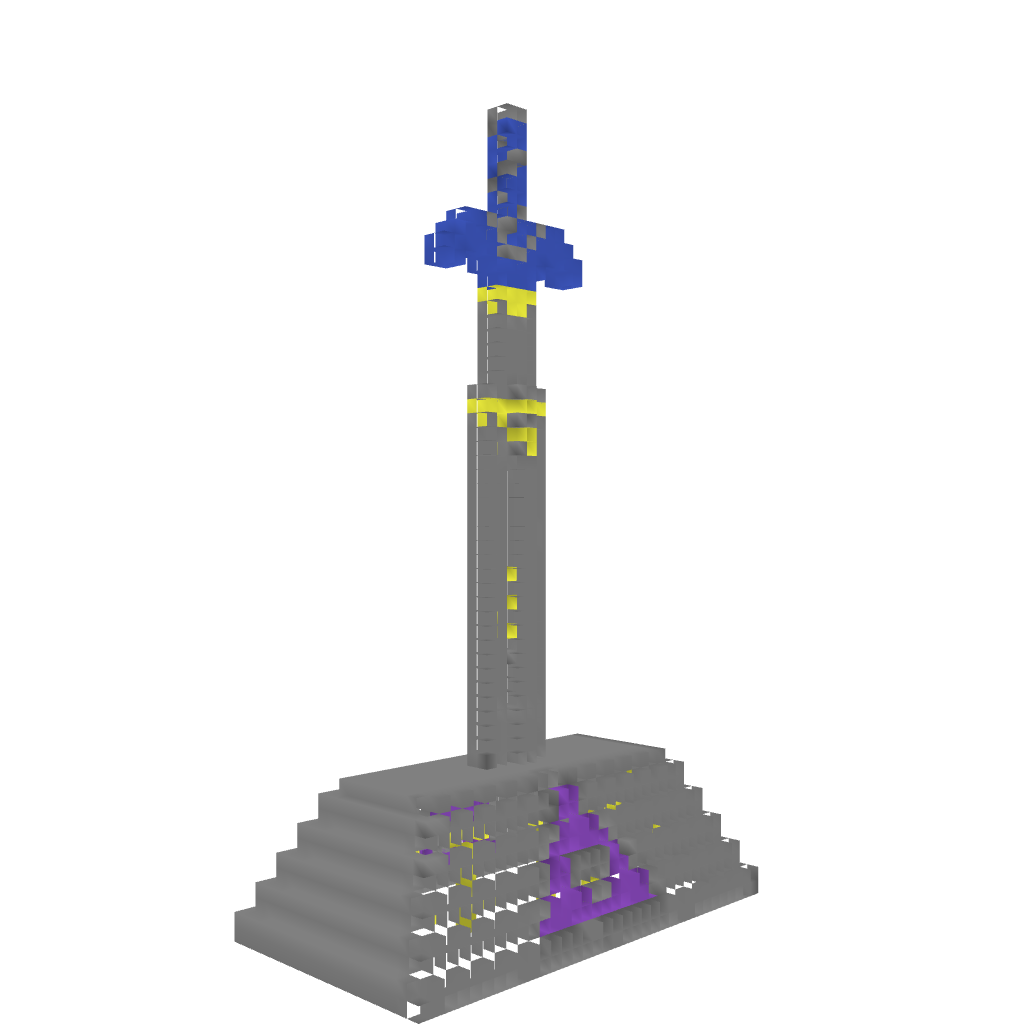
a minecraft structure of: The Master Sword in Pedestal bad low quality